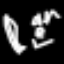
Label: leaf